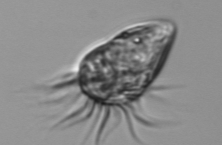
Label: Strombidium_morphotype1